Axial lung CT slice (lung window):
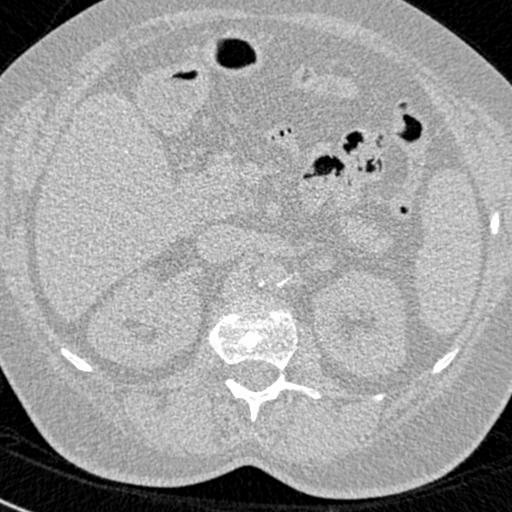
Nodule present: no